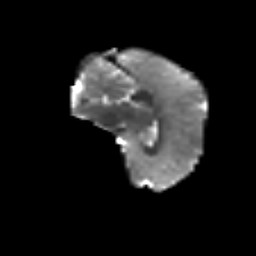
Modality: T2w
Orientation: sagittal
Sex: female
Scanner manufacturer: siemens
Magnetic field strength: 3 T
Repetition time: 5 s
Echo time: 0.071 s